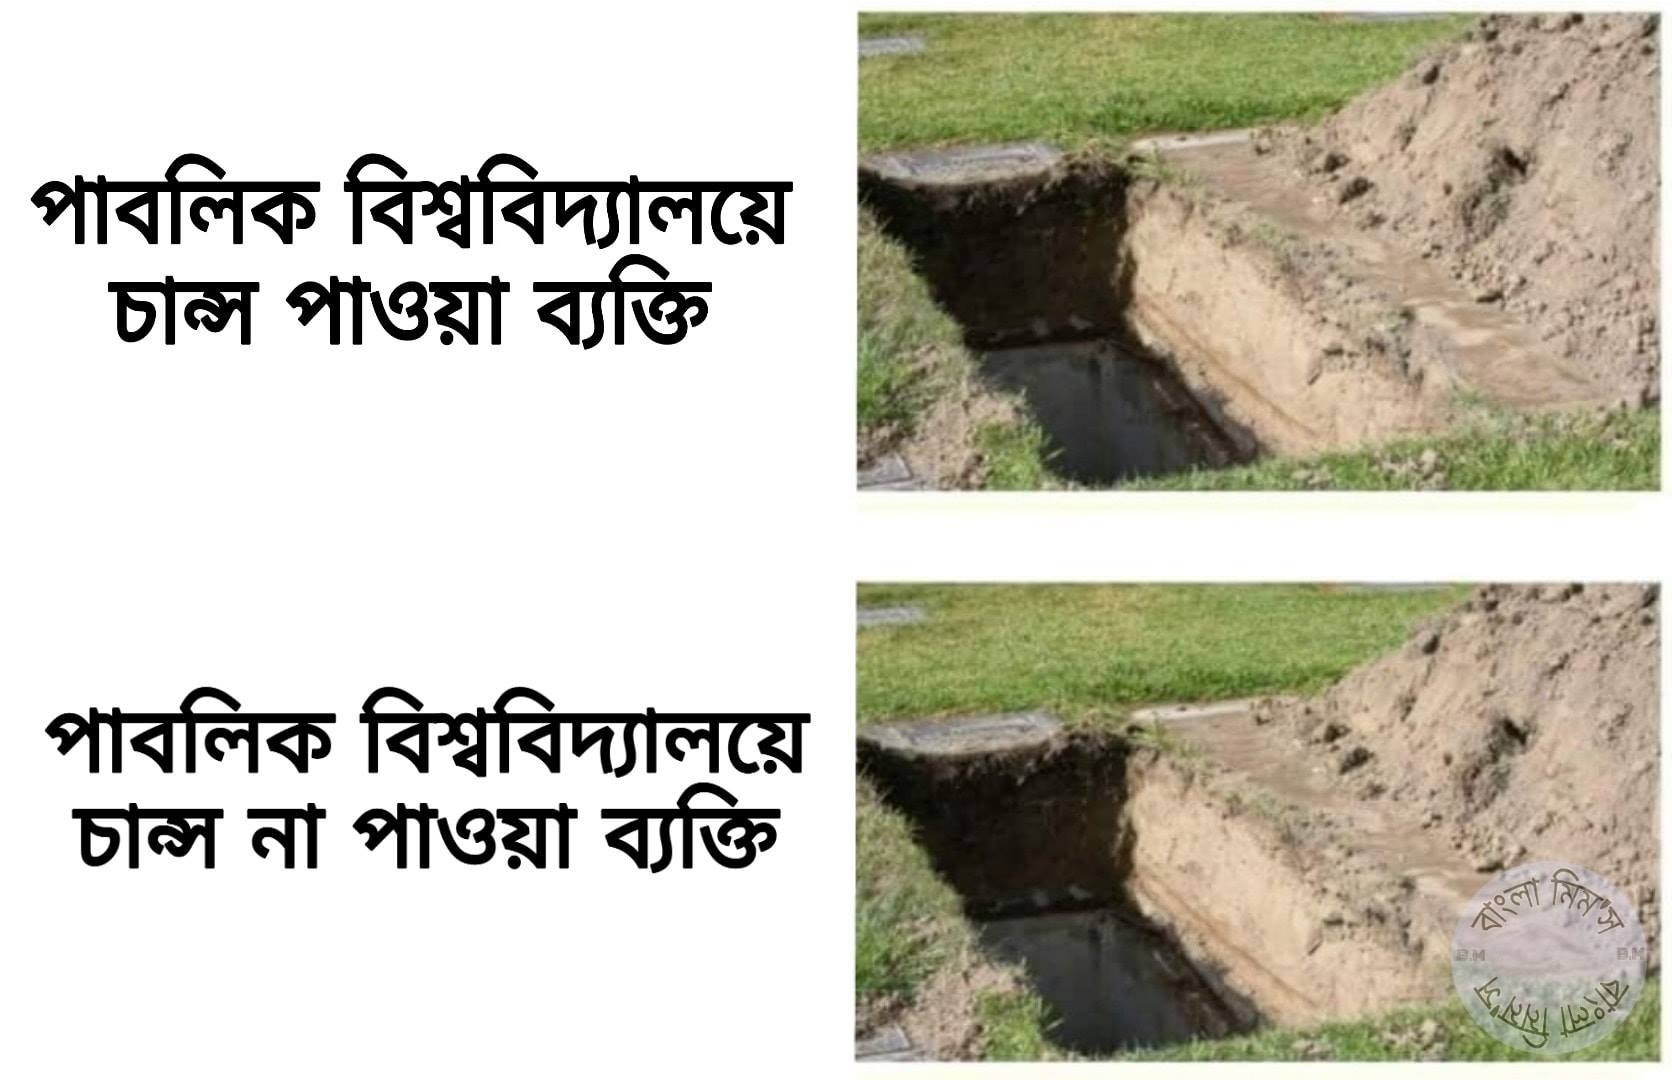
Caption: পাবলিক বিশ্ববিদ্যালয়ে চান্স পাওয়া ব্যক্তি        পাবলিক বিশ্ববিদ্যালয়ে চান্স না পাওয়া ব্যক্তি
Label: non-hate